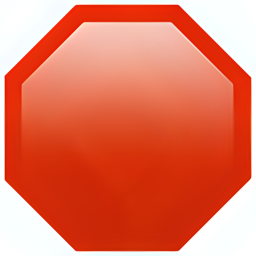
Name: octagonal sign
Emoji: 🛑
Group: Travel & Places
Sub-group: transport-ground